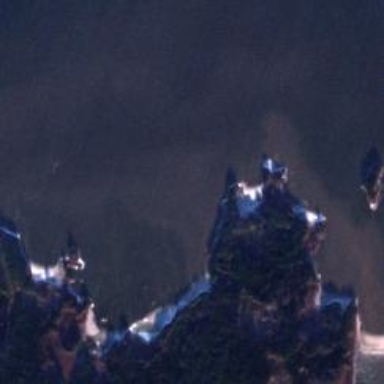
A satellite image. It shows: Beautiful bay with natural surroundings.